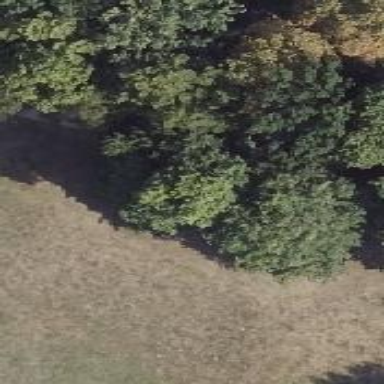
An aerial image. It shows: Park with broadleaved deciduous trees.